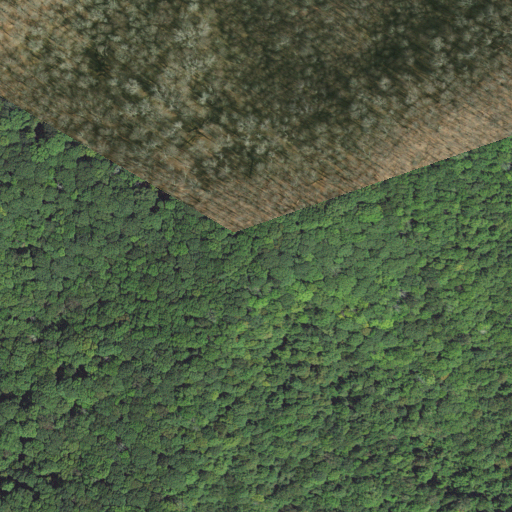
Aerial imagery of ridge(s) in Tennessee named Iron Mountain containing only deciduous forest